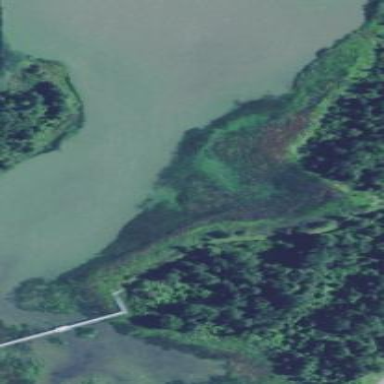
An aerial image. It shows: Marshy wetland area.